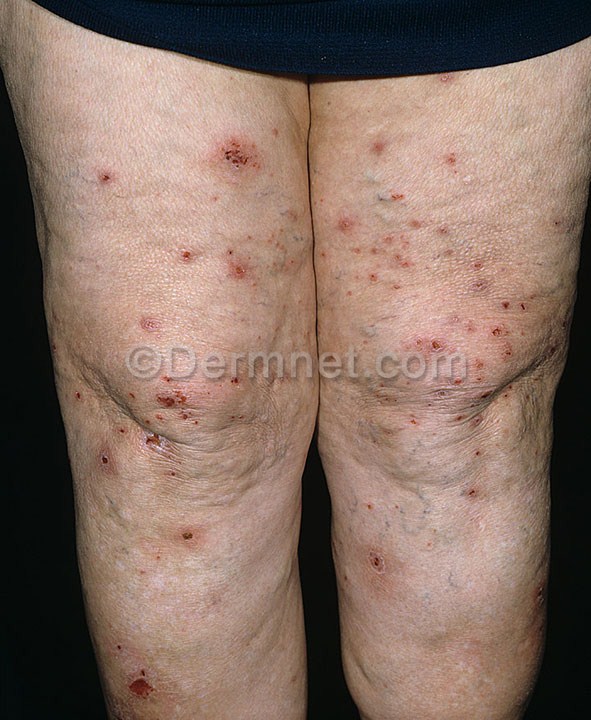
Disease: Eczema Photos